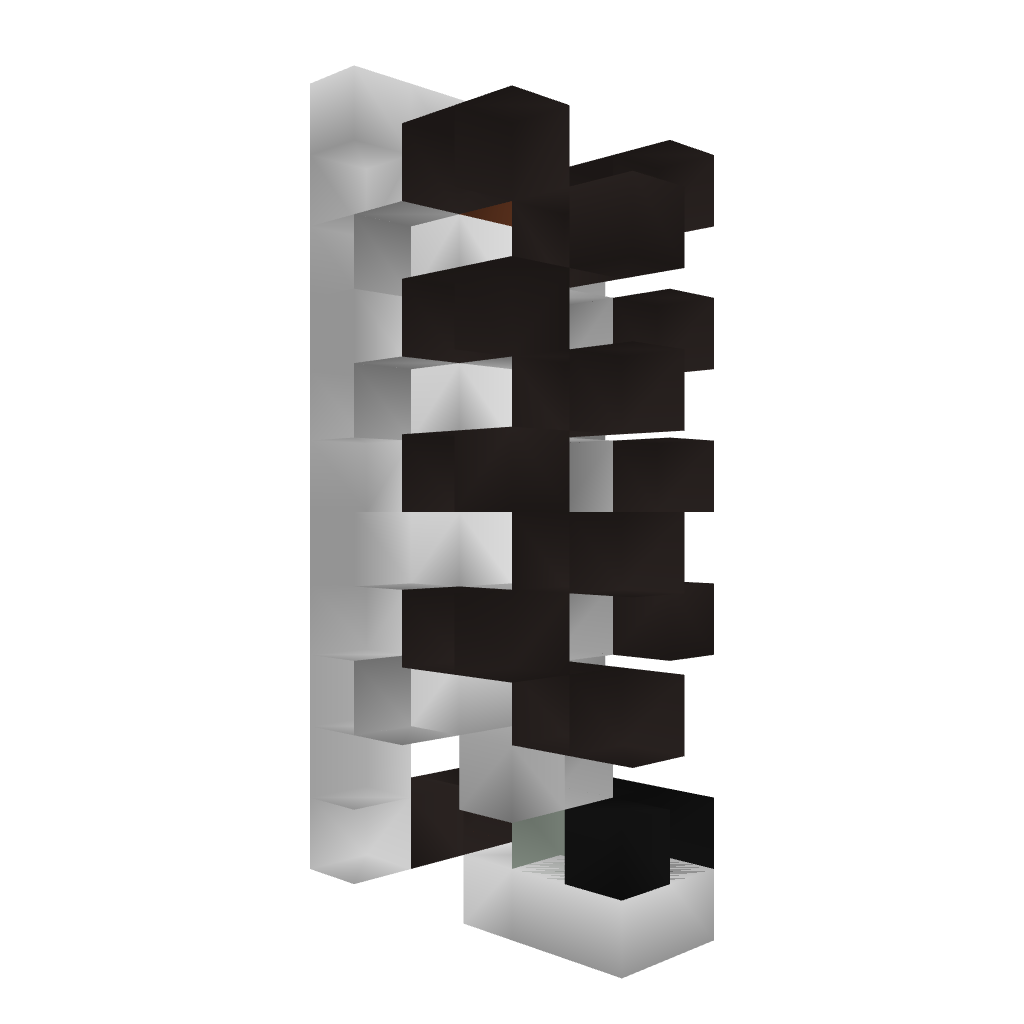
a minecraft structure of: Vertical Bulk Storage